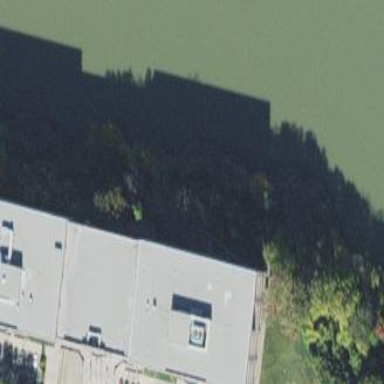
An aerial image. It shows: Building.